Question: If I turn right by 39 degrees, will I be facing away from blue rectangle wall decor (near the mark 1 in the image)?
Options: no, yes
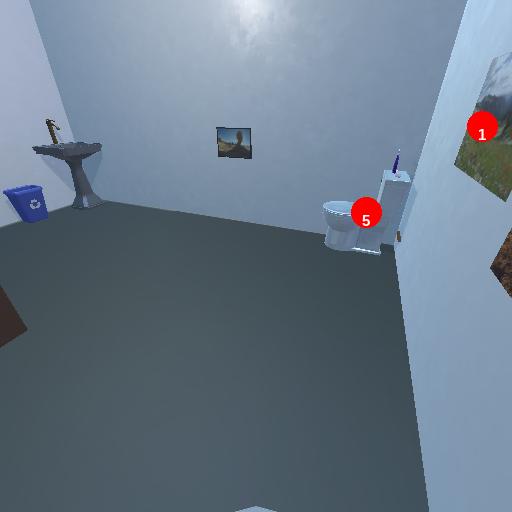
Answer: no